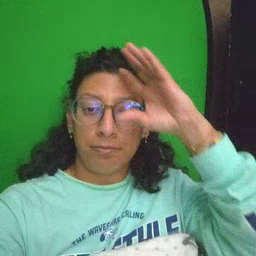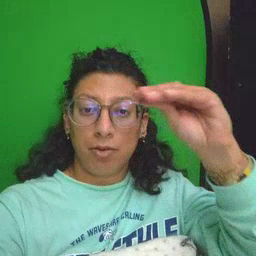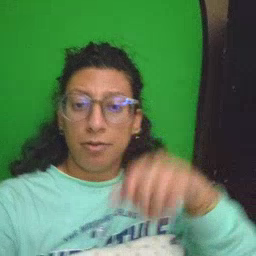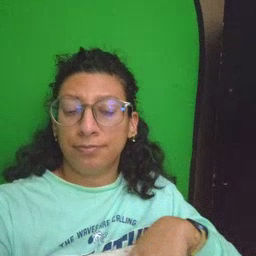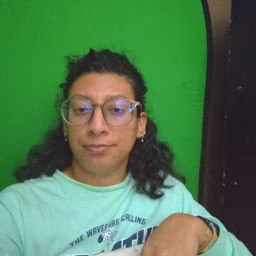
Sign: boy